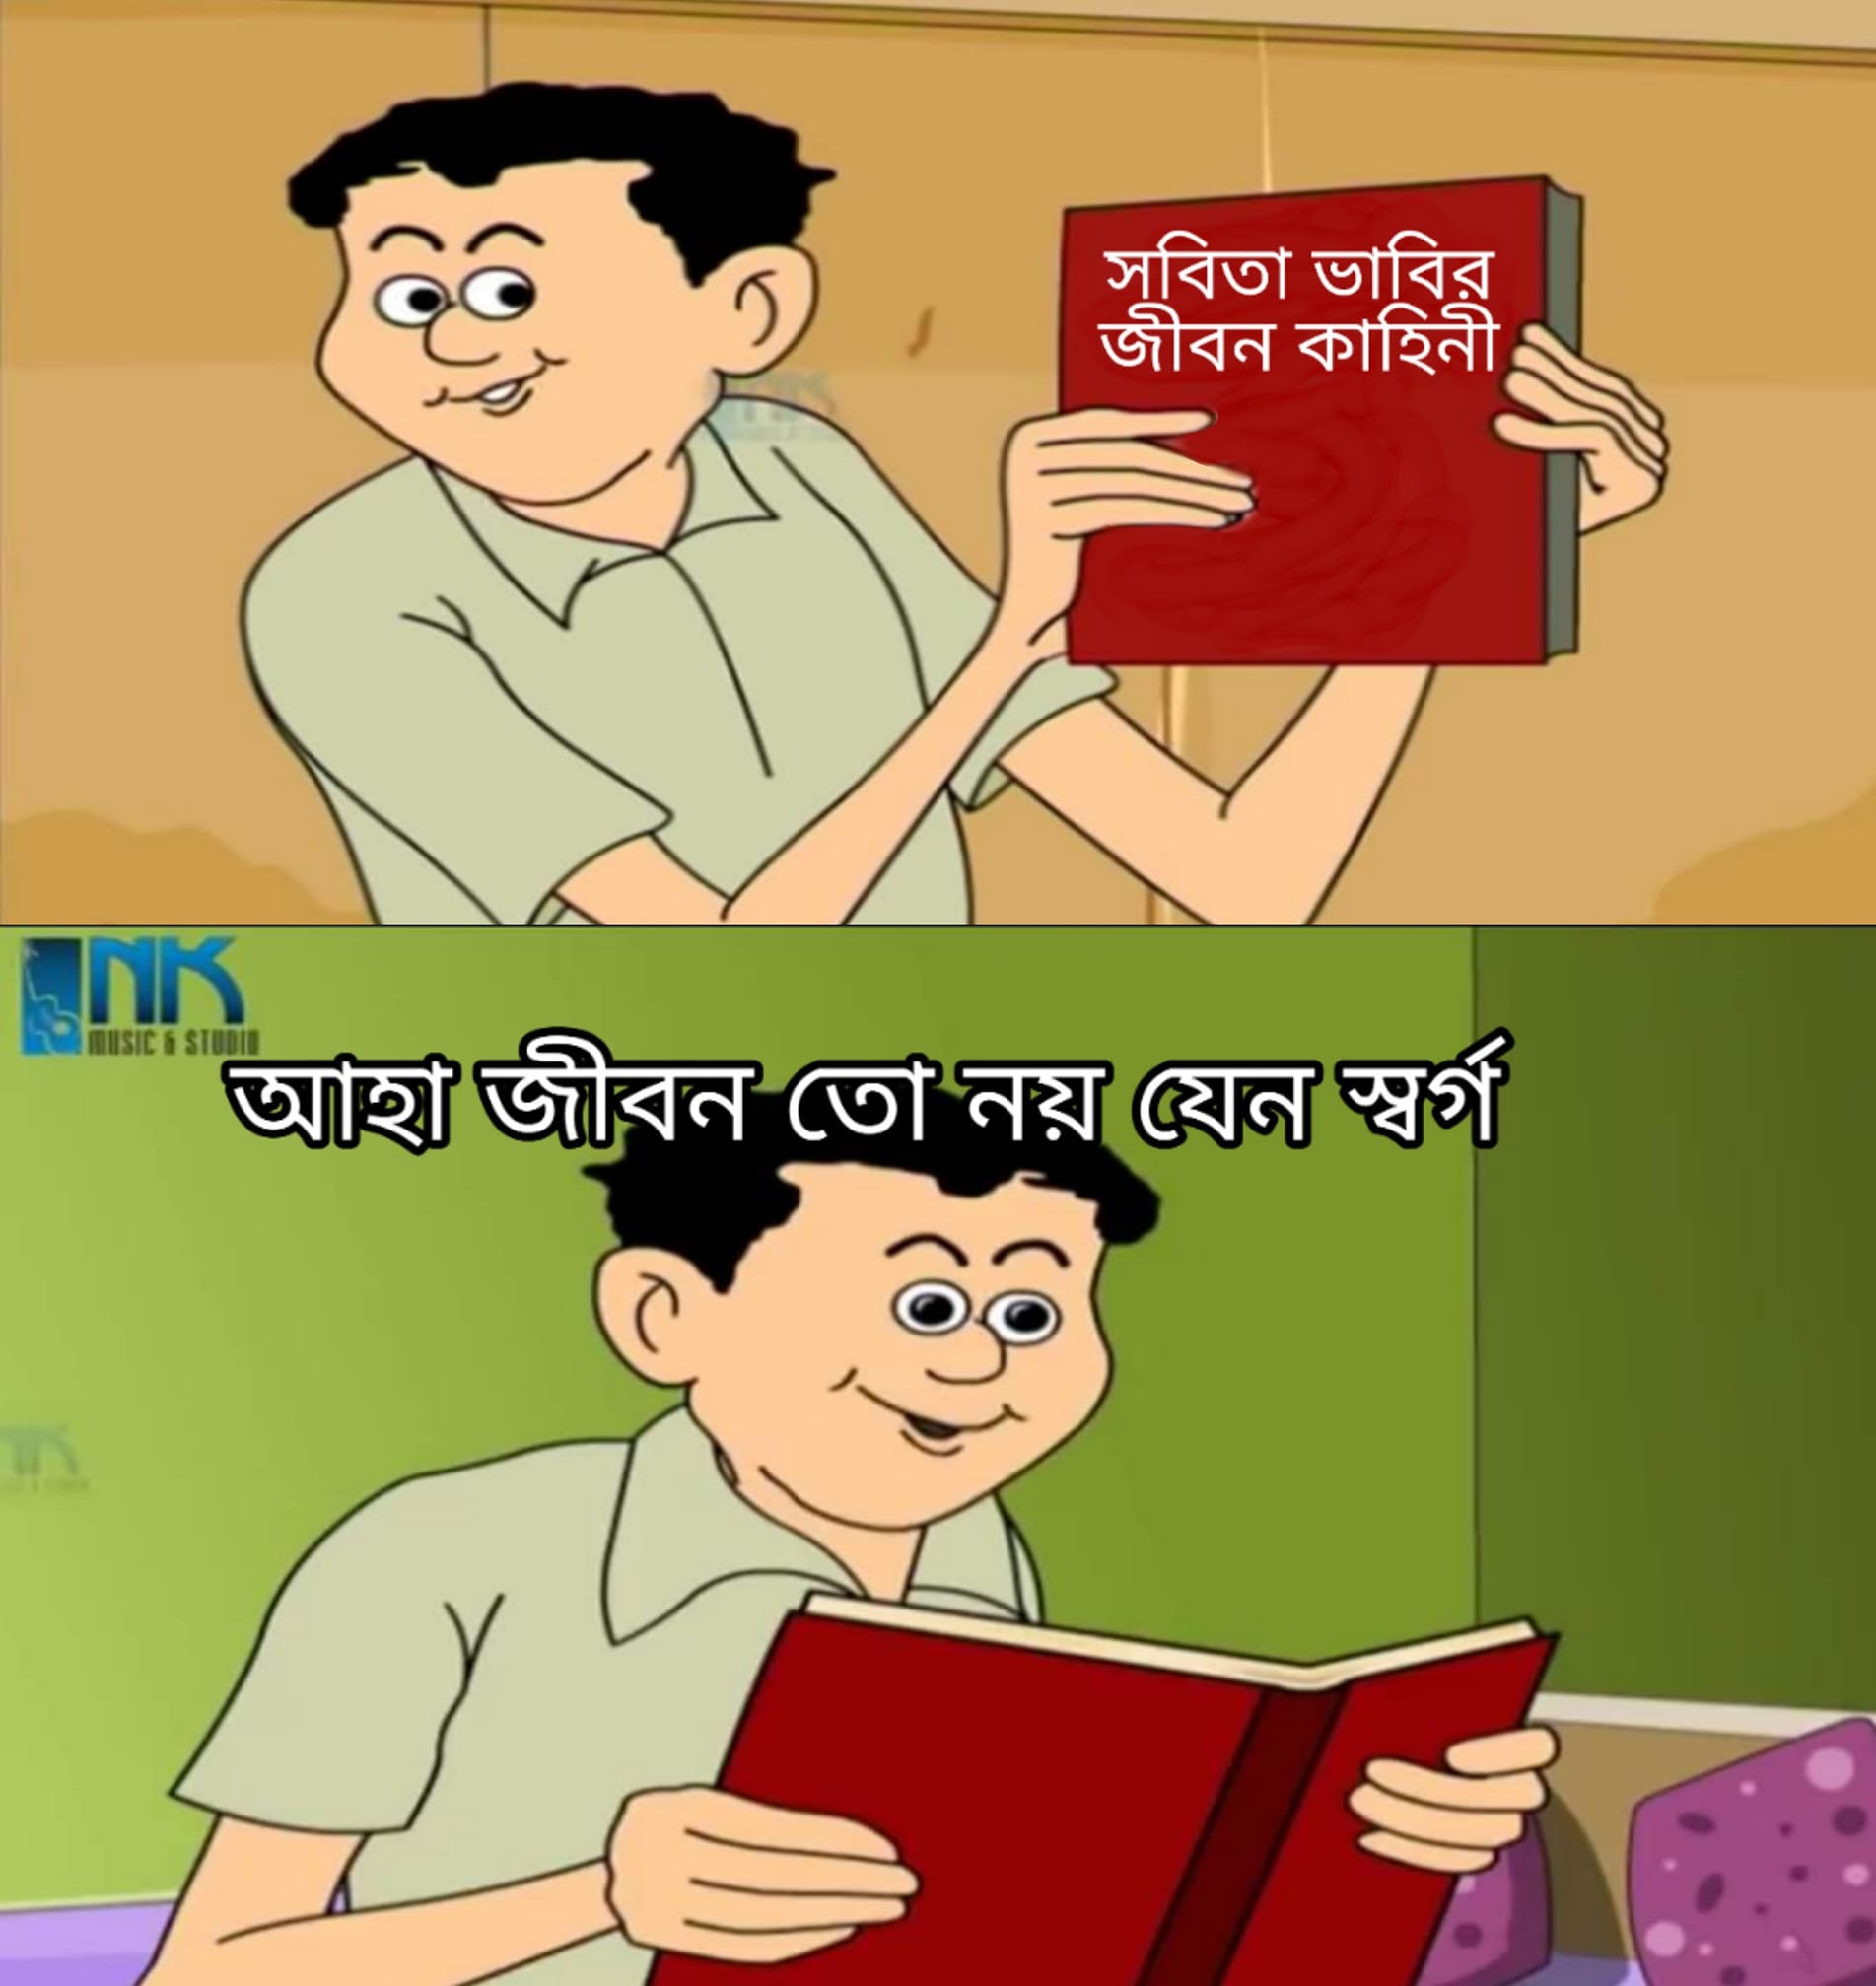
Caption: সুবিতা ভাবির জীবন কাহিনী      আহা জীবন তো নয় যেন স্বর্গ
Label: non-hate